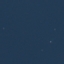
Land use / land cover class: SeaLake